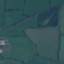
Land use / land cover: Pasture